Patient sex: M
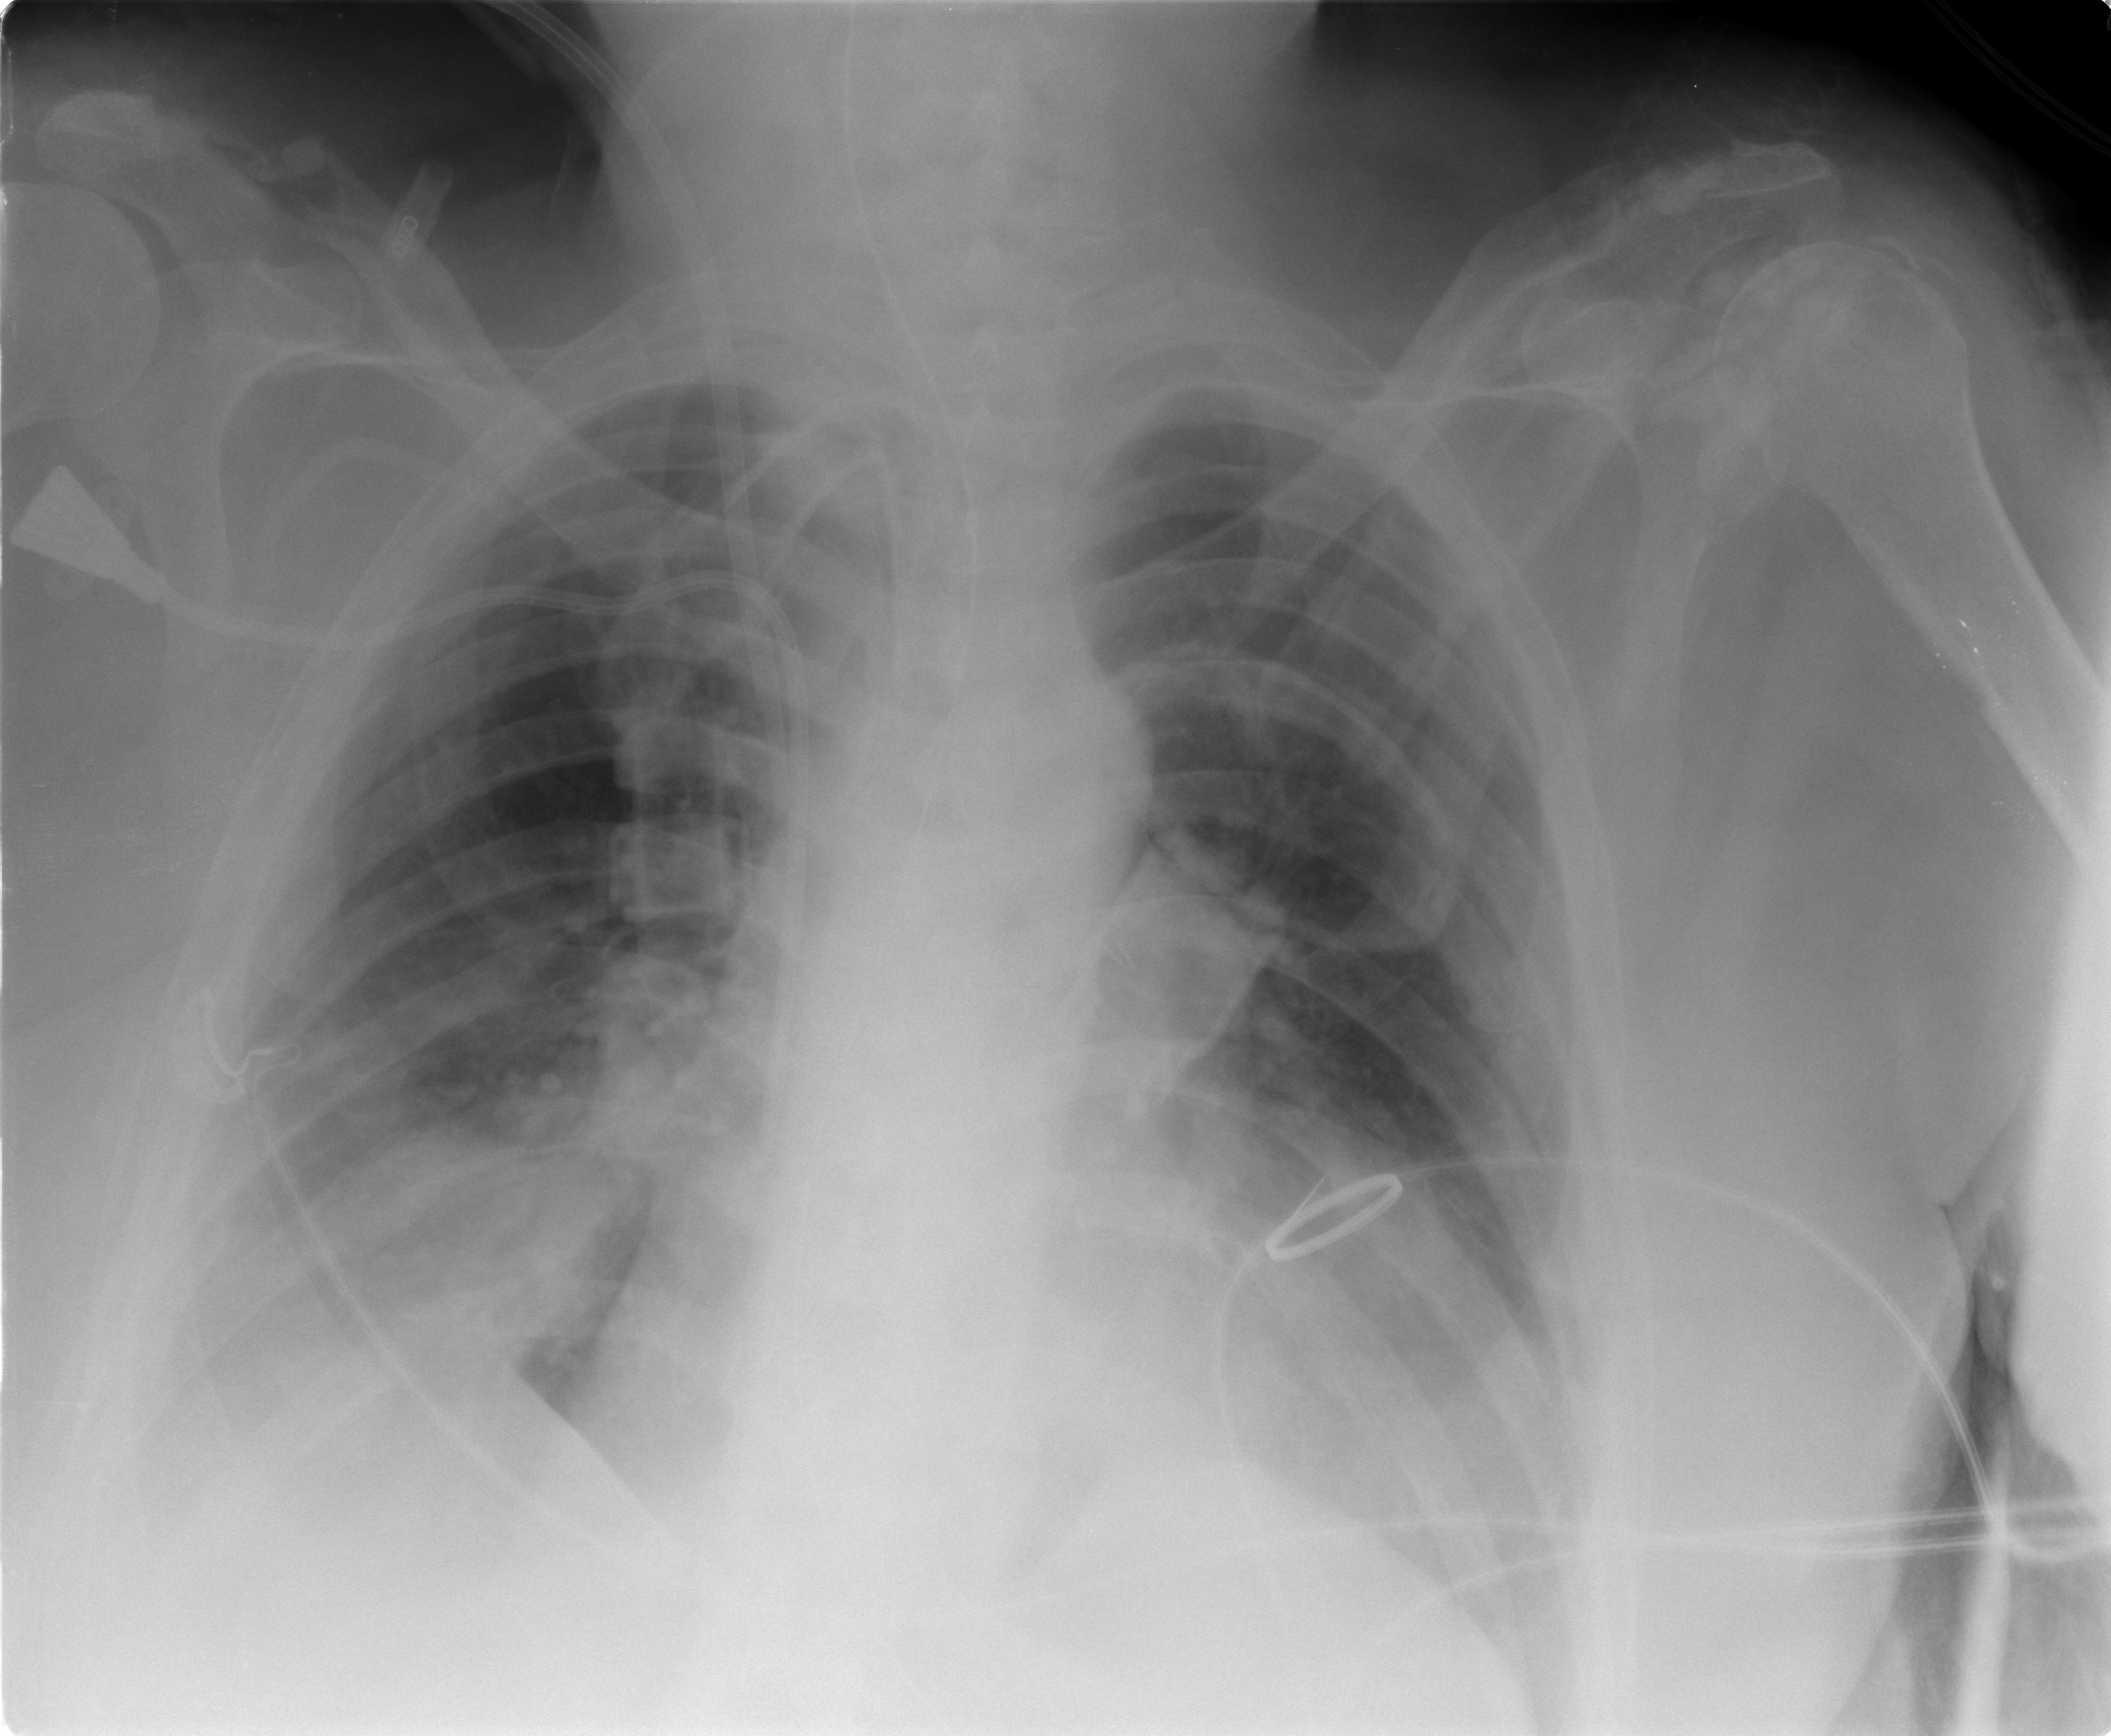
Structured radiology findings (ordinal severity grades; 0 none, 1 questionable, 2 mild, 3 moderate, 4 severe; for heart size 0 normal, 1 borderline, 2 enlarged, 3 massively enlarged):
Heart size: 2
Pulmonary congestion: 2
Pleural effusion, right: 3
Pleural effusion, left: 2
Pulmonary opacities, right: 2
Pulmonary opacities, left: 0
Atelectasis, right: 2
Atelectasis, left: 2